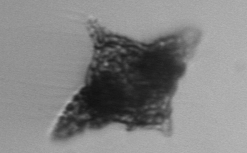
Label: Dictyocha